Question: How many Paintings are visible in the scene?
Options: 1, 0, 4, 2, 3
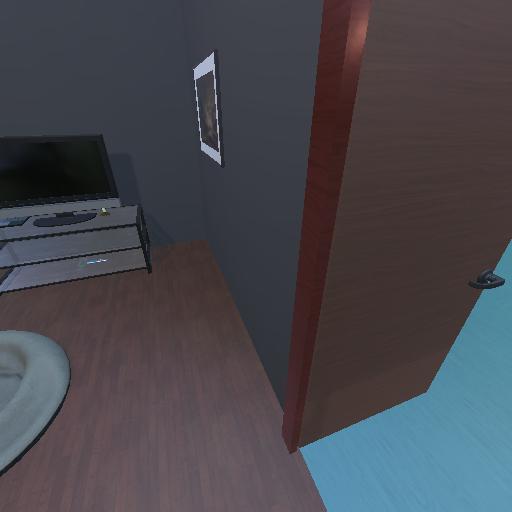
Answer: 1